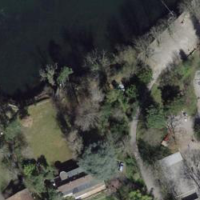
EUNIS habitat code: 53
Species observed at this site:
Columba palumbus
Pica pica
Taxus baccata
Turdus merula